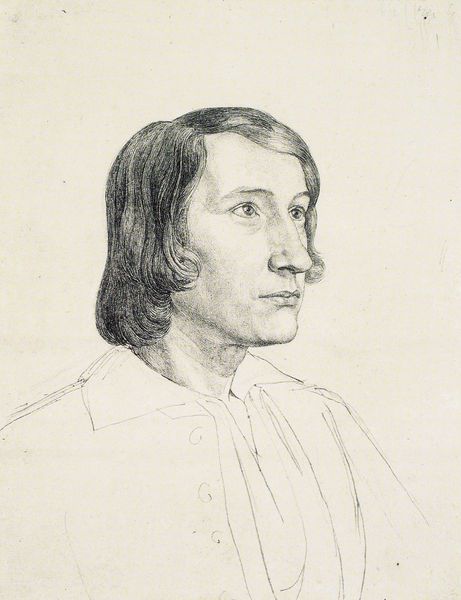
Titel: Bildnis Gustav Heinrich Naeke
Künstler: Julius Schnorr von Carolsfeld
Institution: Vaduz, Stiftung Ratjen
Schlagwörter: kopf, mann, schatten, haar, mund, nase, profil, schwarz, skizze, zeichnung, blick, hemd, augen, falten, kleidung, kragen, bildnis, hals, portrait, porträt, auge, haare, mantel, kinn, knopf, locke, locken, scheitel, papier, grafik, schattierung, ernst, knabe, bleistift, halbprofil, unfertig, porträit, skizziert, lange nase, malancholisch